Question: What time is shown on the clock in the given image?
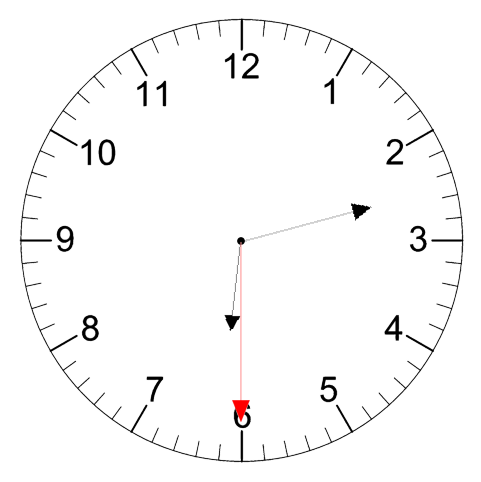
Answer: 06:12:30